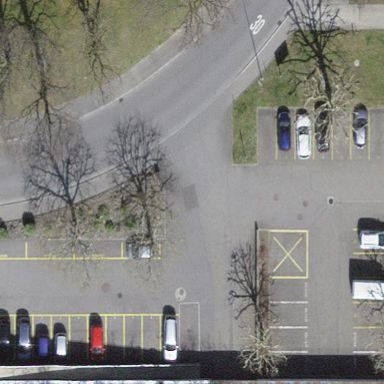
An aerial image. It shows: Parking area with surface.